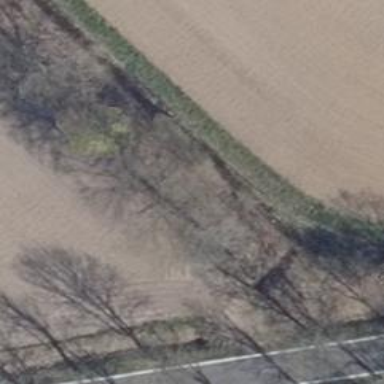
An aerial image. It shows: Row of trees in natural setting.